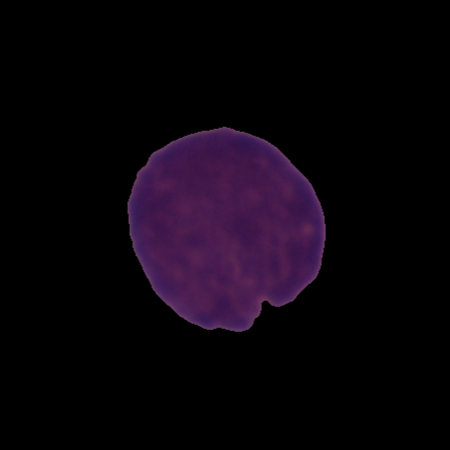
Label: healthy